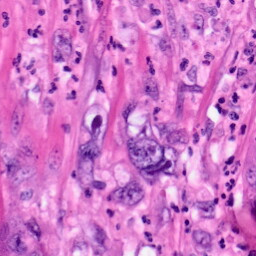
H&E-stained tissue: Pancreatic